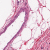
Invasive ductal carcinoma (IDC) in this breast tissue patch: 0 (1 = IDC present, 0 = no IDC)